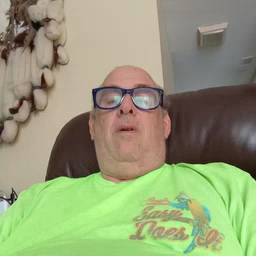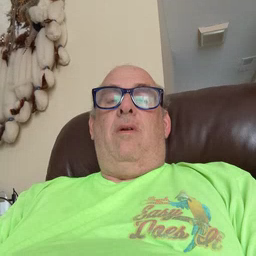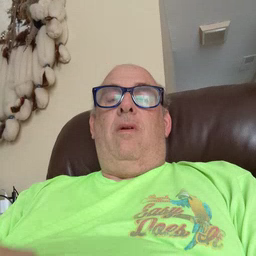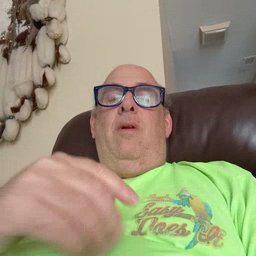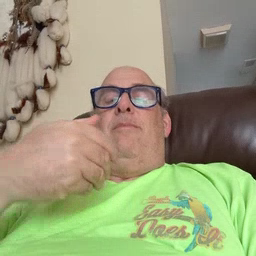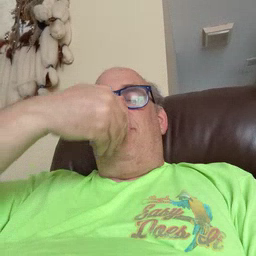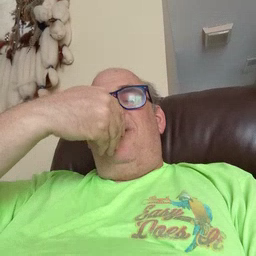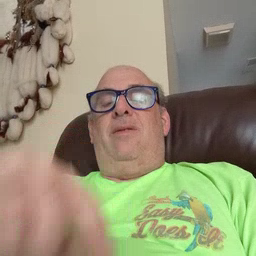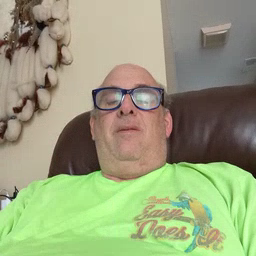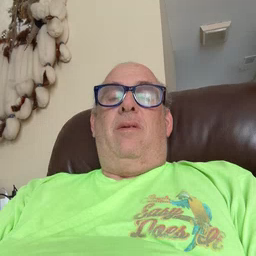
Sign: pizza